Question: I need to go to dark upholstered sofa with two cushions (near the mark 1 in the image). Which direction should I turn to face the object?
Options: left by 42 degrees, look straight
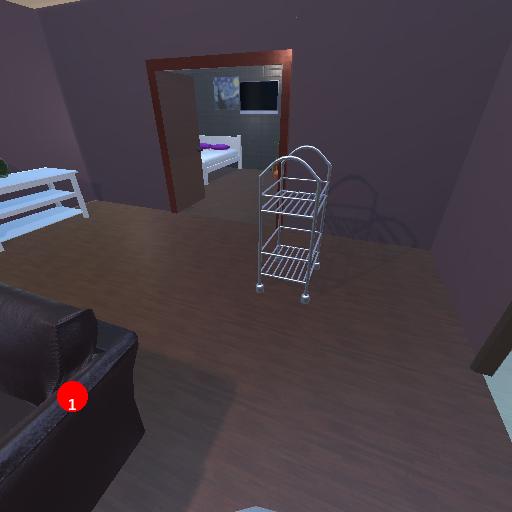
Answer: left by 42 degrees